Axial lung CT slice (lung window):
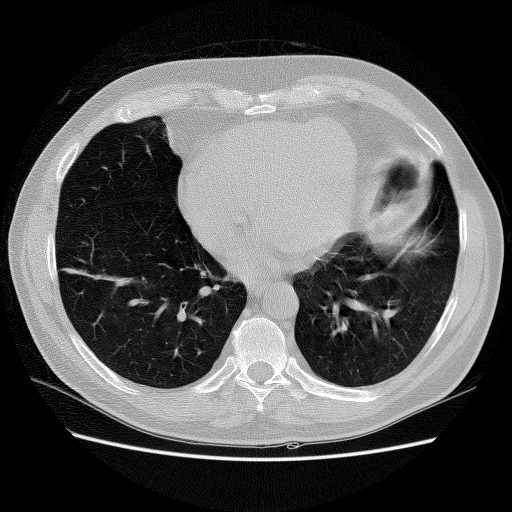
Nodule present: no